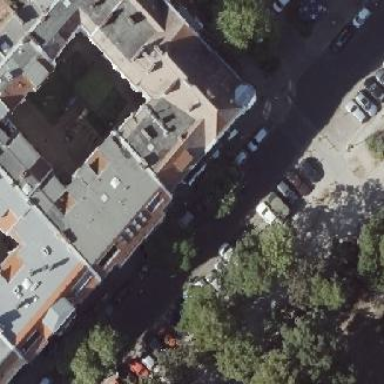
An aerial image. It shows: Street-side parking lot with asphalt surface.